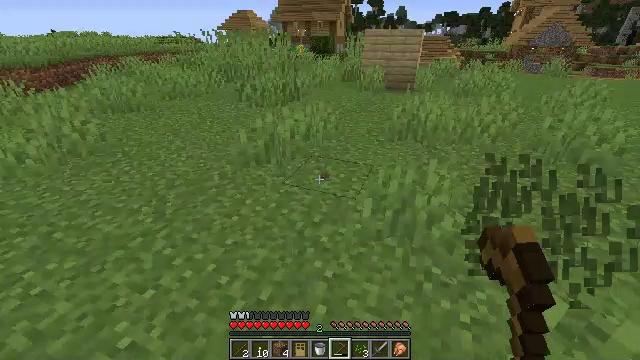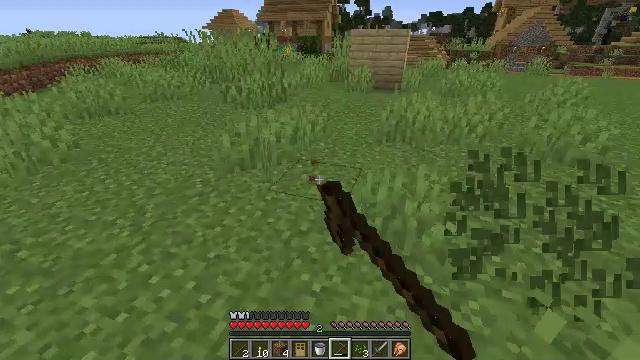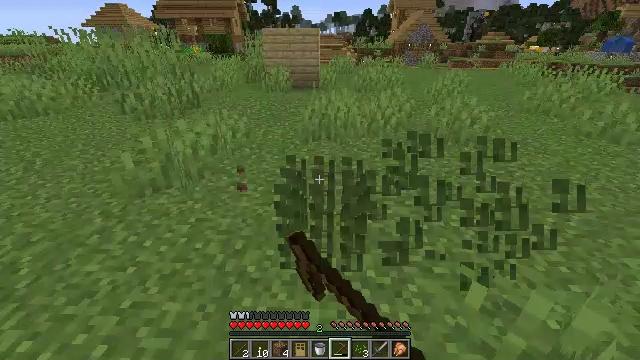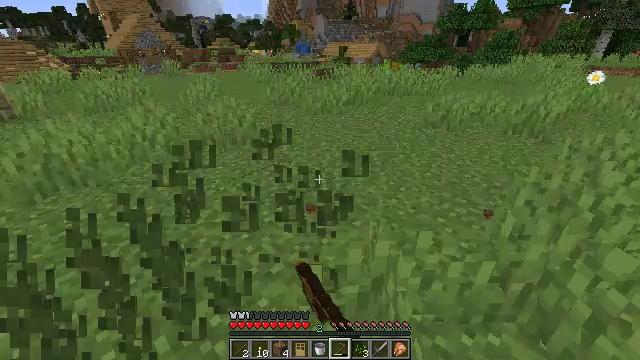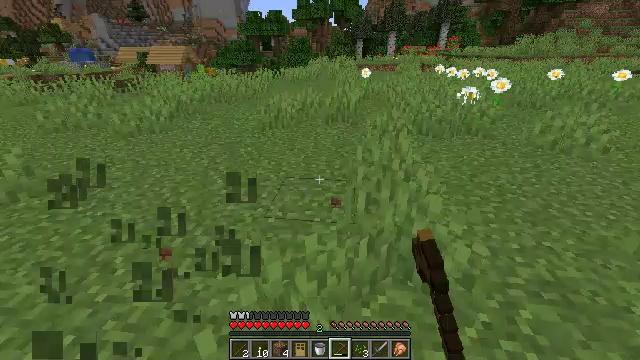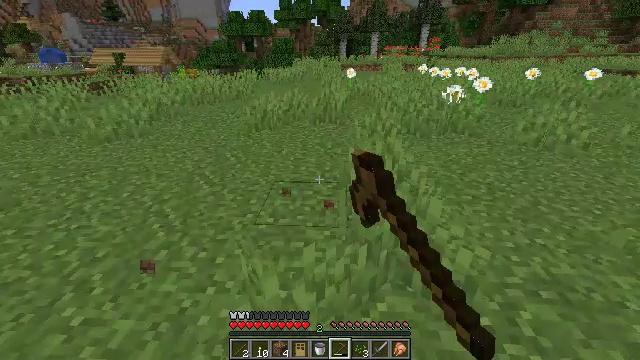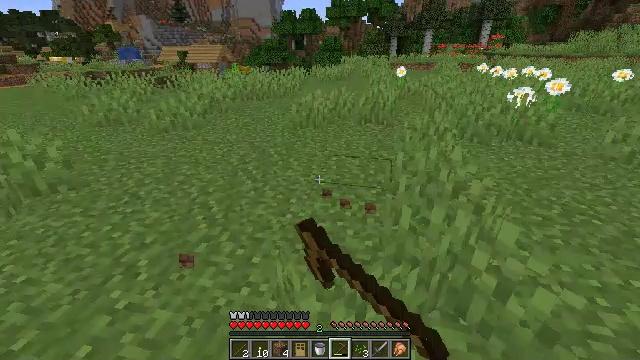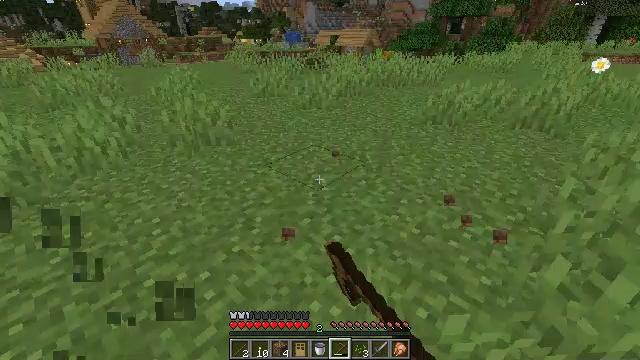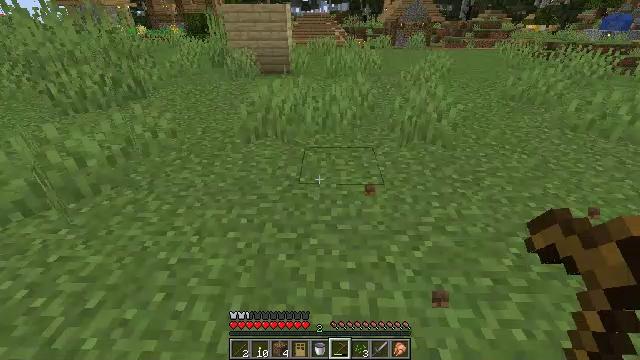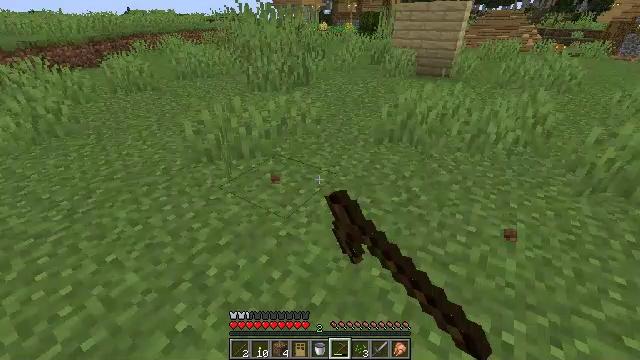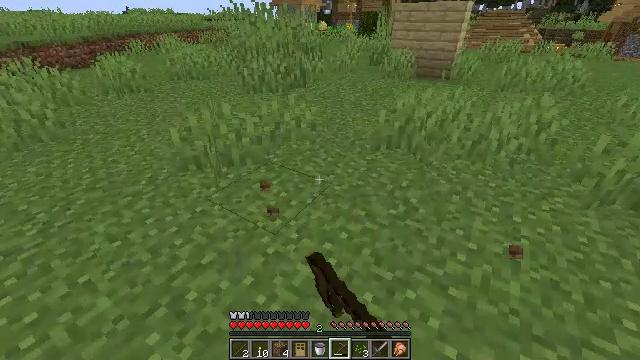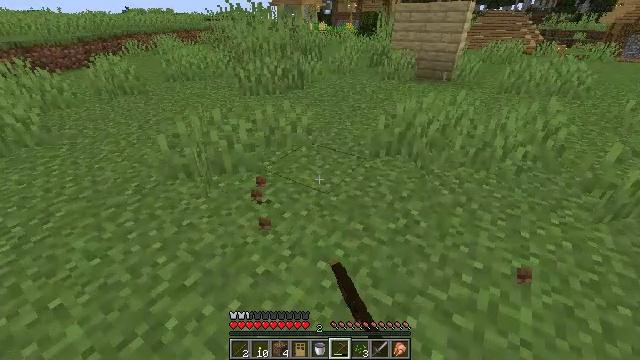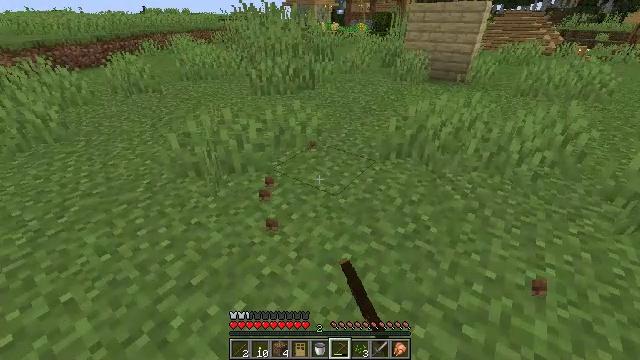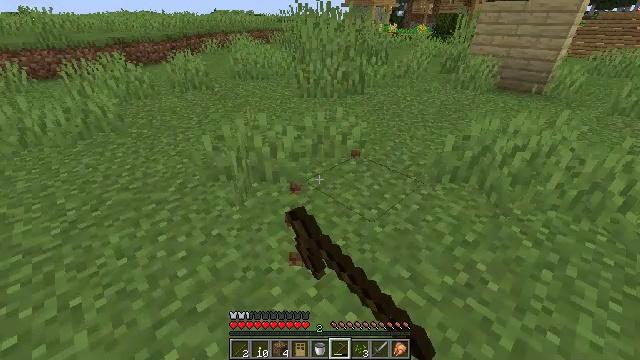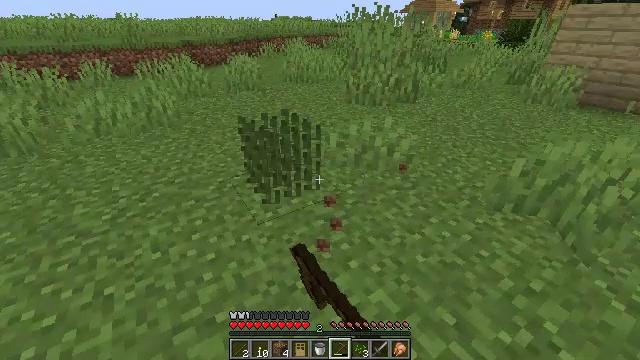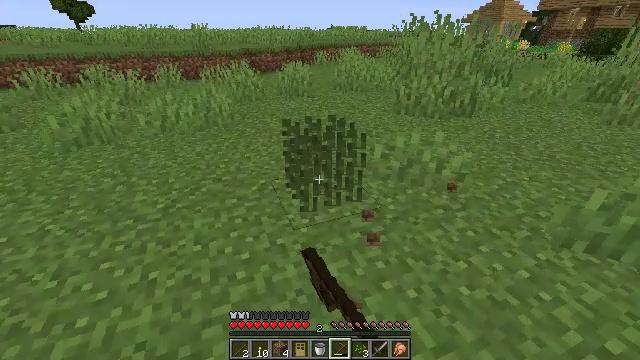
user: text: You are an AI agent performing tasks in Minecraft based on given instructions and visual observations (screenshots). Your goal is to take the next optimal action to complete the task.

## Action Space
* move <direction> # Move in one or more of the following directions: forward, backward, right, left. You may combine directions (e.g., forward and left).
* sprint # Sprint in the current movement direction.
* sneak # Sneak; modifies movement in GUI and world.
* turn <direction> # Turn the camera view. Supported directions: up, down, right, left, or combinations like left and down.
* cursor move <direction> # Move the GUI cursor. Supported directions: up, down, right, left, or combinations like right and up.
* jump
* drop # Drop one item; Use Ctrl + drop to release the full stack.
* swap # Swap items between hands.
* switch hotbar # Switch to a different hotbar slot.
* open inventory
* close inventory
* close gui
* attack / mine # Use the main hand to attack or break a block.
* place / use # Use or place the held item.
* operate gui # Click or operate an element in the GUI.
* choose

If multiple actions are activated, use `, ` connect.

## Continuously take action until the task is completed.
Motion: motion action
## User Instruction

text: Break the grass block.
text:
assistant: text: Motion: move forward, turn right, attack / mine
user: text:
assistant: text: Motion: move forward, turn right, attack / mine
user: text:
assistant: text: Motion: move forward, turn right, attack / mine
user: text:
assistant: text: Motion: move forward, turn right, attack / mine
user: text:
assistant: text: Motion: move forward, turn right, attack / mine
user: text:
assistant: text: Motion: move forward, turn left, attack / mine
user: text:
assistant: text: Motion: move forward, turn left and down, attack / mine
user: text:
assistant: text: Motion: move forward, turn left and down, attack / mine
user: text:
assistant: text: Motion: move forward, turn left, attack / mine
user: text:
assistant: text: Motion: move forward, attack / mine
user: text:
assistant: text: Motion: move forward, attack / mine
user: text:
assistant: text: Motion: move forward, turn left, attack / mine
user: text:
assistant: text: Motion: move forward, turn left, attack / mine
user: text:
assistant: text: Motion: move forward, turn left, attack / mine
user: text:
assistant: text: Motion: move forward, turn left and up, attack / mine
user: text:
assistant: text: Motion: move forward, turn left and up, attack / mine
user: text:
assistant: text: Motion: move forward, turn left and up, attack / mine
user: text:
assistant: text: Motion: move forward, turn left and up, attack / mine
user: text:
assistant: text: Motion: move forward, turn left and up, attack / mine
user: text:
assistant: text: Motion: move forward, attack / mine
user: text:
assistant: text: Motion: move forward, attack / mine
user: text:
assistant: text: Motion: move forward, attack / mine
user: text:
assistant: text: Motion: move forward, attack / mine
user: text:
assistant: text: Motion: move forward, turn right and down, attack / mine
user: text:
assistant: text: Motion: no_op